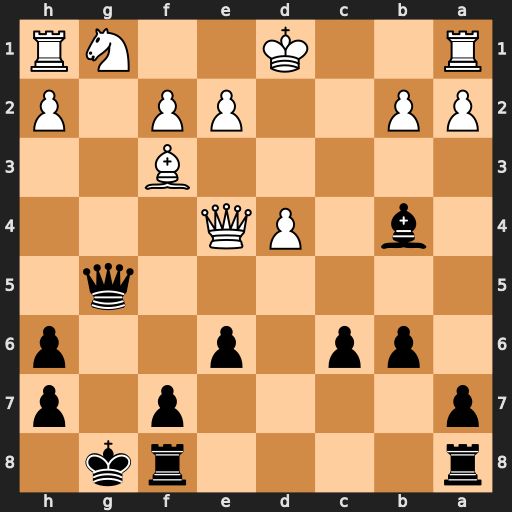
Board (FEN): r4rk1/p4p1p/1pp1p2p/6q1/1b1PQ3/5B2/PP2PP1P/R2K2NR
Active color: b
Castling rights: -
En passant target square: -
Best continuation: Qd2#